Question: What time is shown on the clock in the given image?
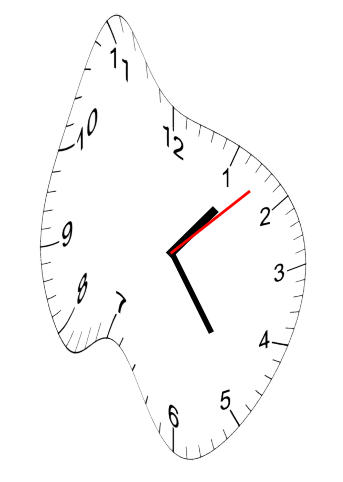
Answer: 01:24:08